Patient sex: M
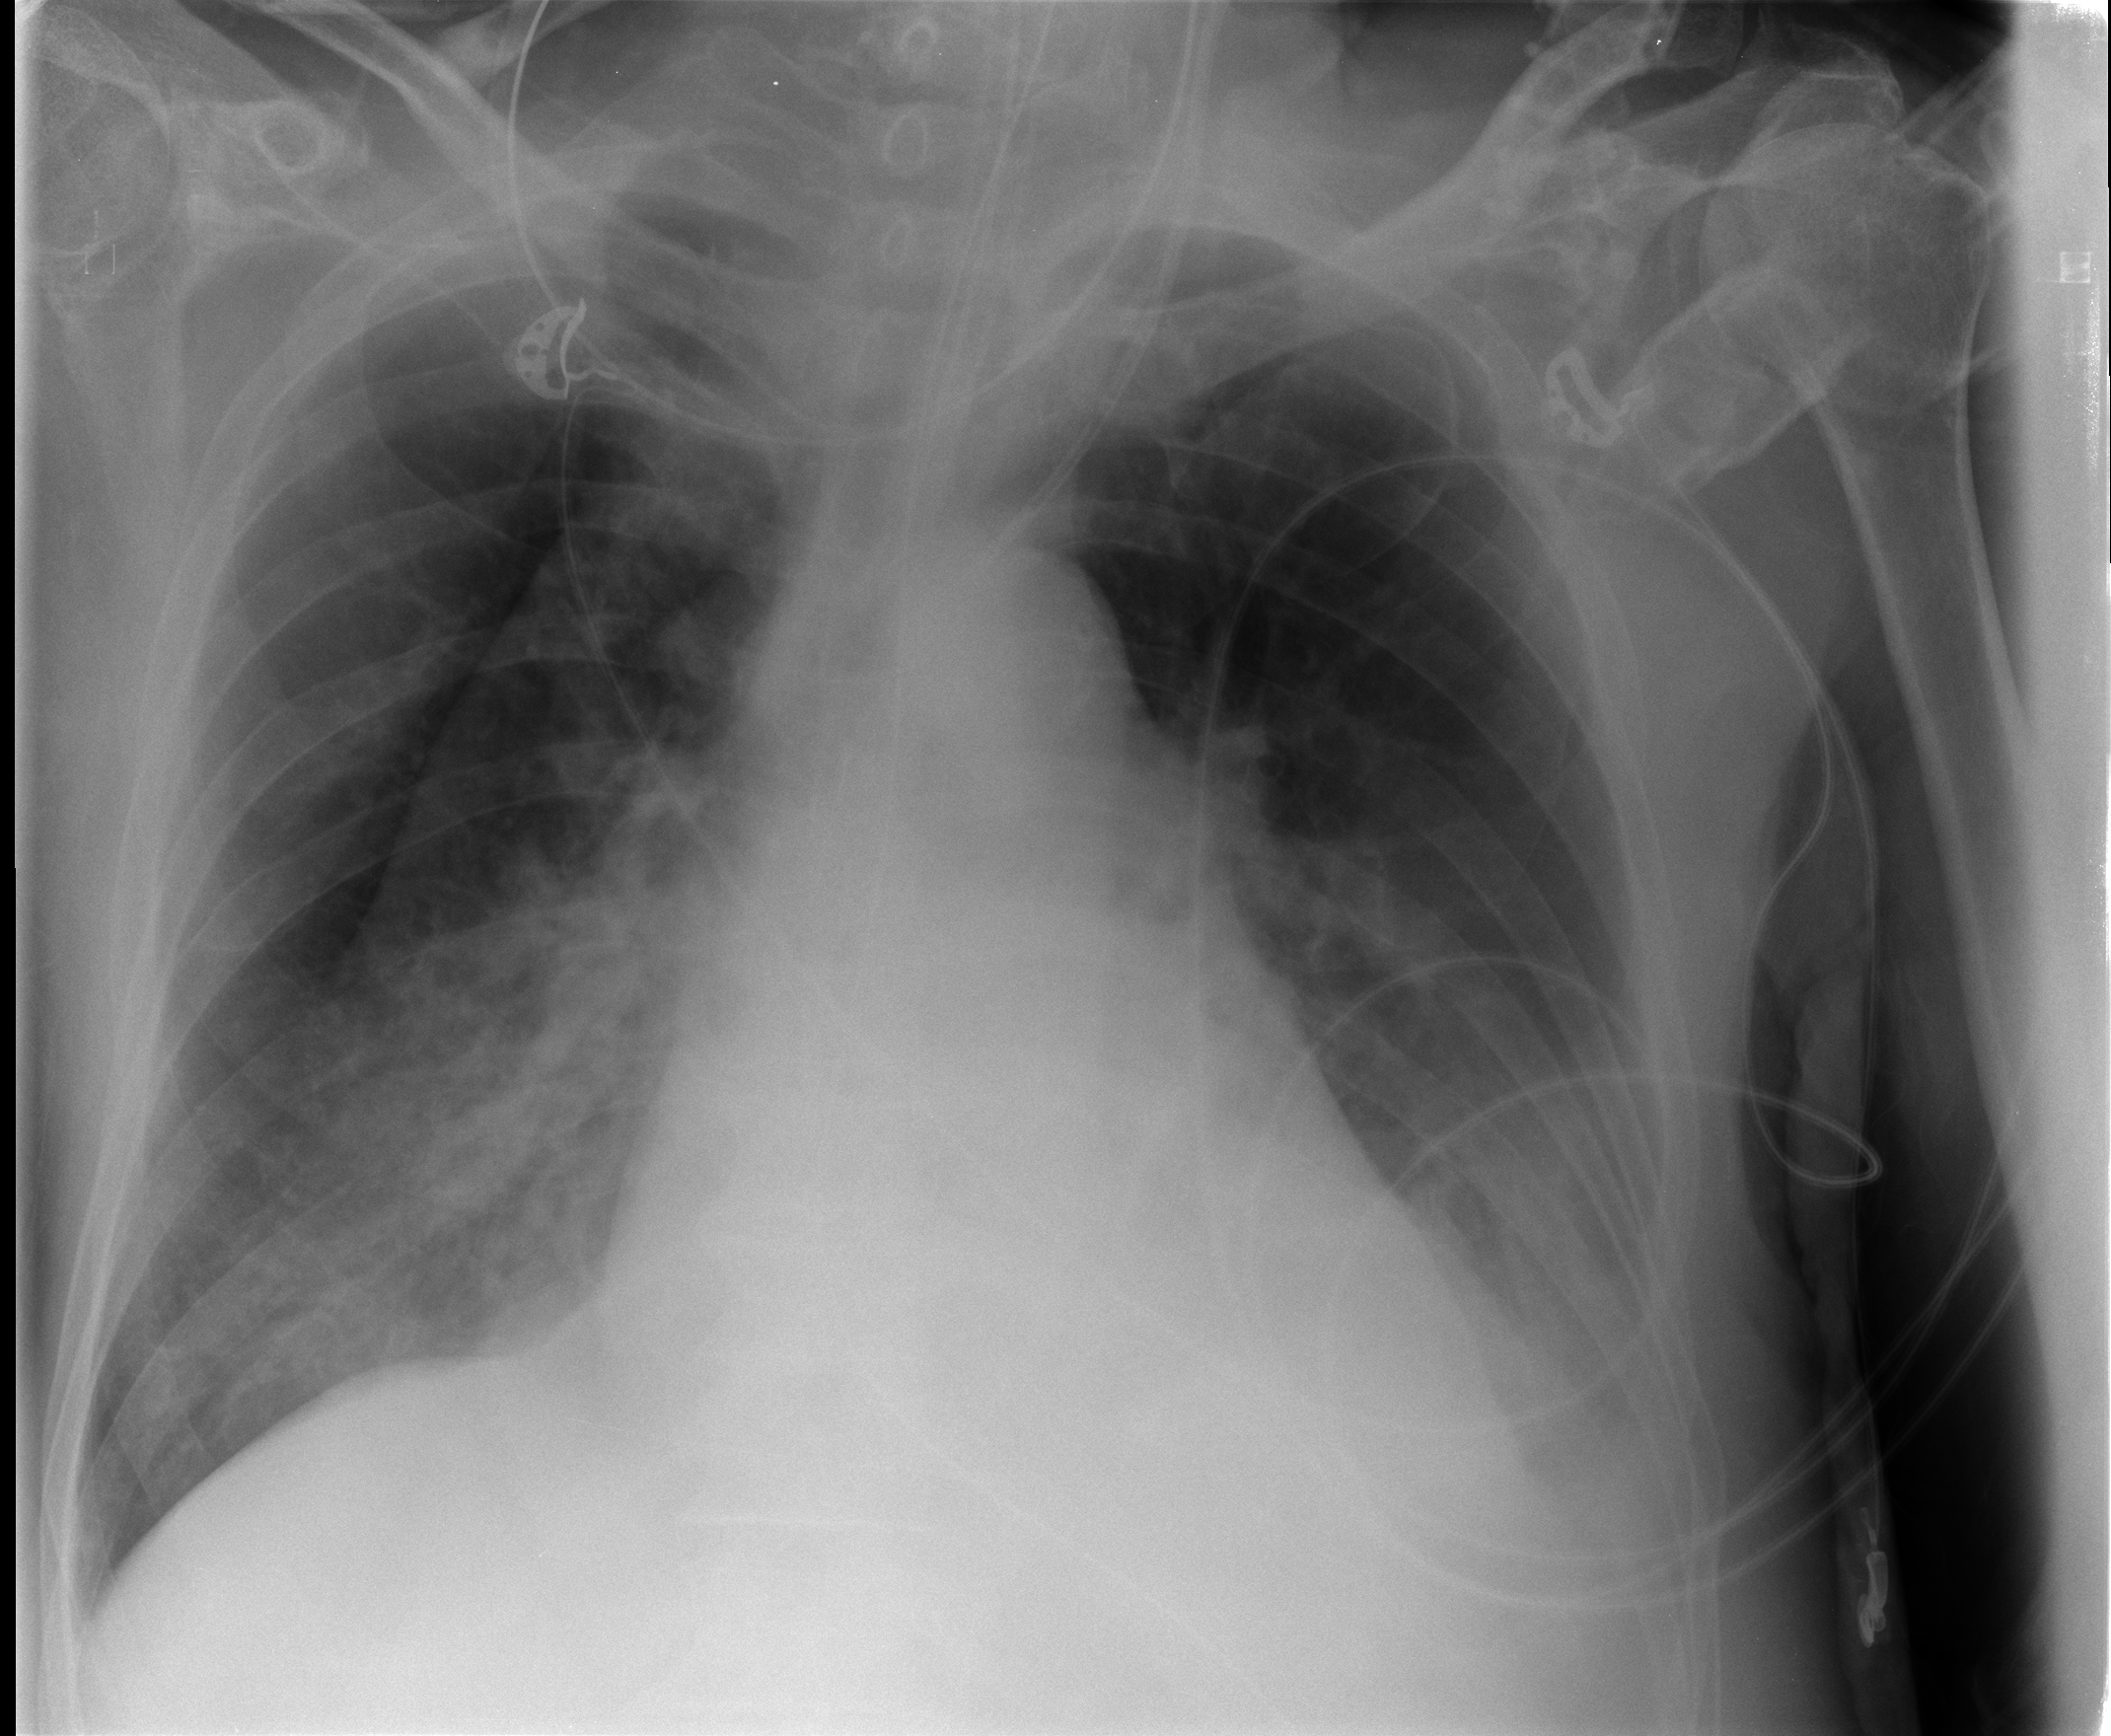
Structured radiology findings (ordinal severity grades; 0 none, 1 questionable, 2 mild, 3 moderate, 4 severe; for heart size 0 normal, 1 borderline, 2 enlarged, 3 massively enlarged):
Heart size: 1
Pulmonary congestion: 0
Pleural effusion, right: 0
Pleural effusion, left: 2
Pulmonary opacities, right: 3
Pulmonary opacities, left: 0
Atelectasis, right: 2
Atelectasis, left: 2